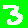
Digit: 3